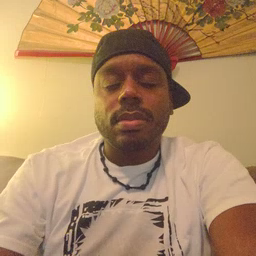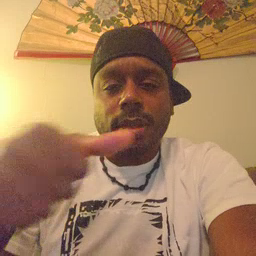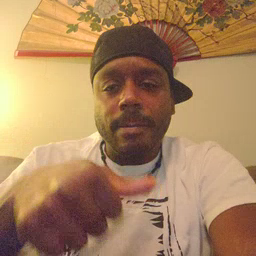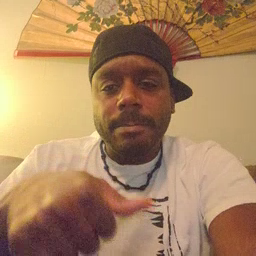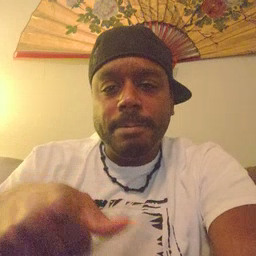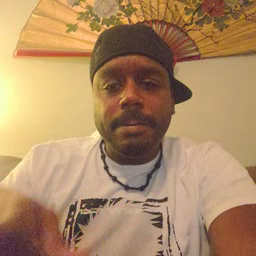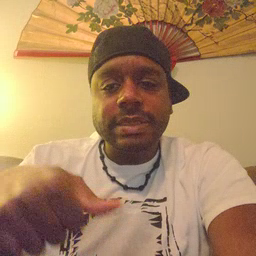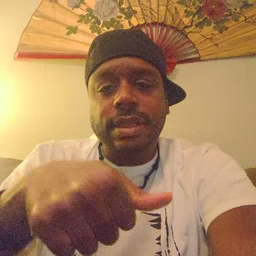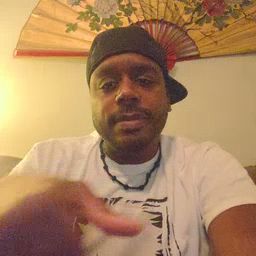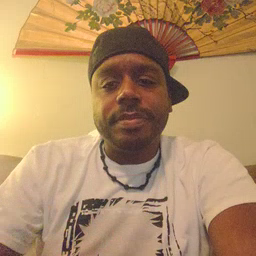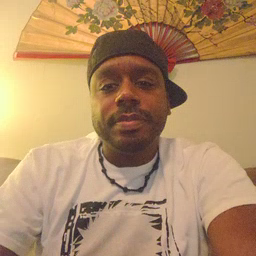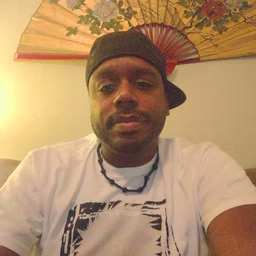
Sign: puzzle